Interaction volume radius: 5 \u00c5
Interaction volume height: 15 \u00c5
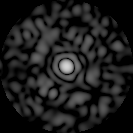
Disorder parameter: 0.8264